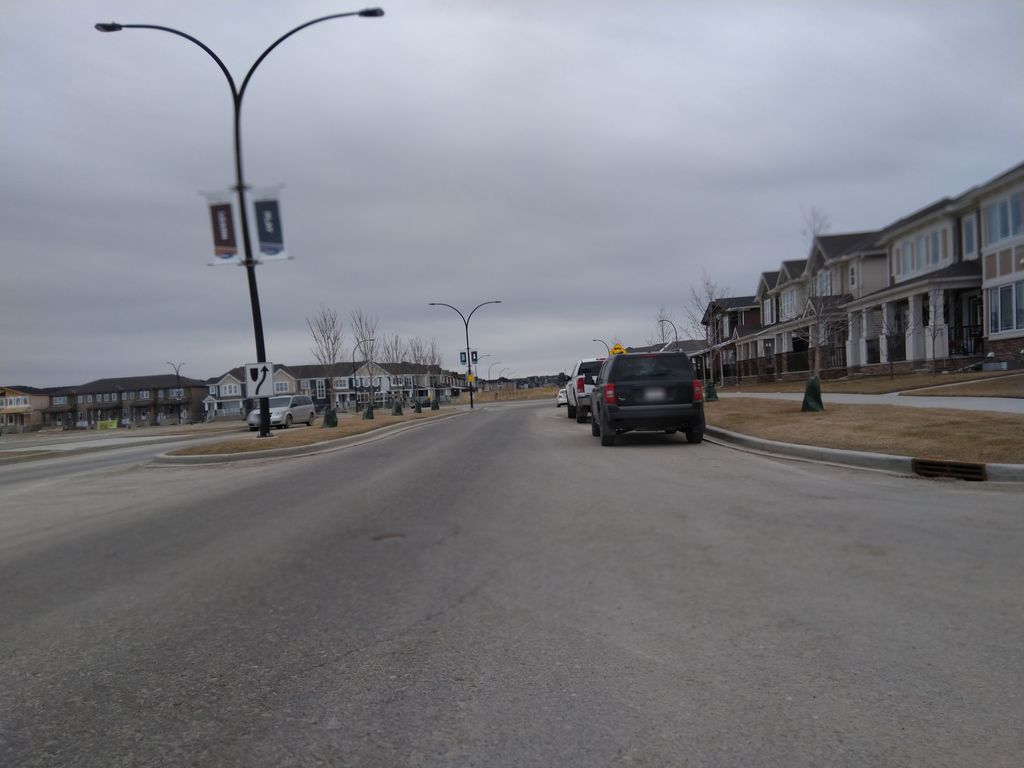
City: calgary